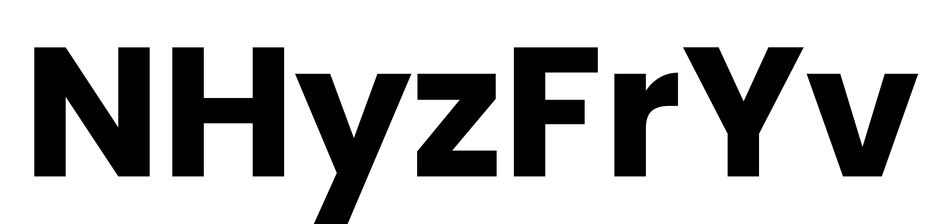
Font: Poppins-Bold